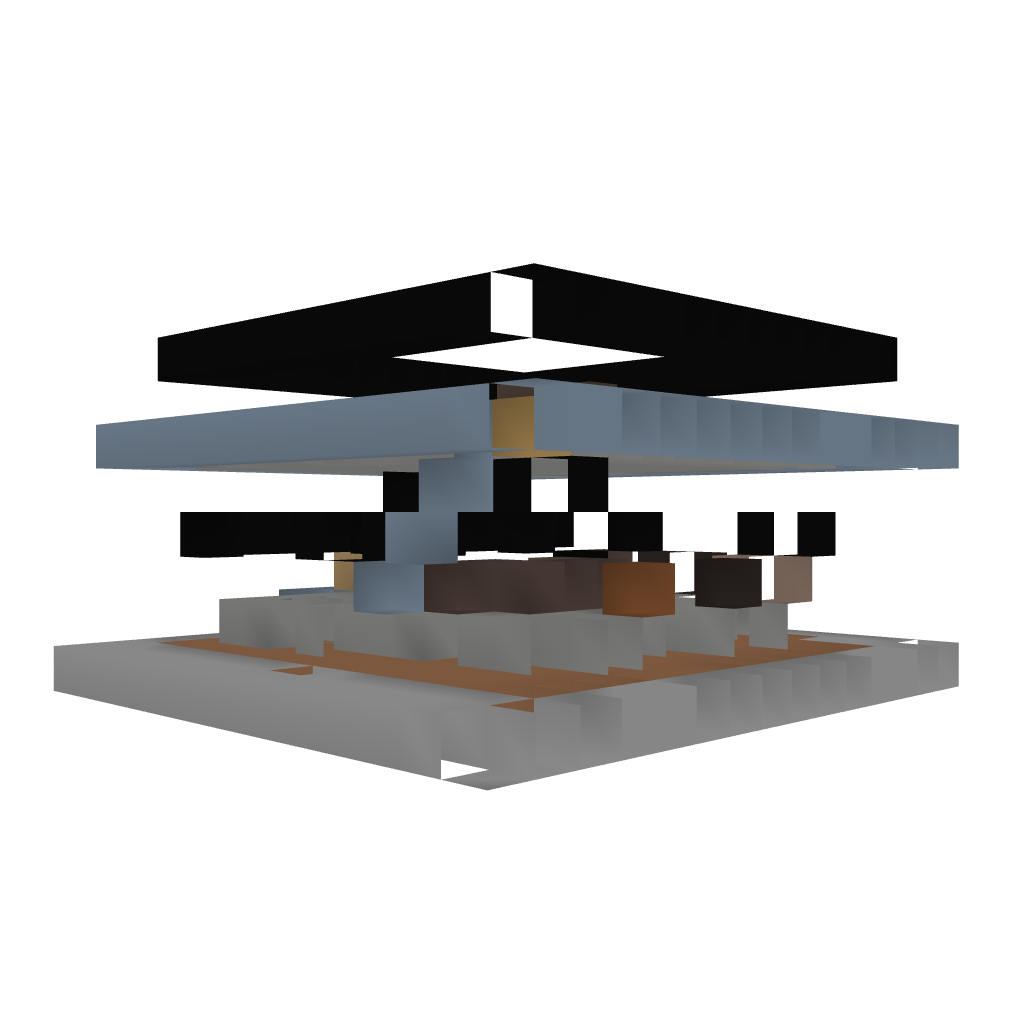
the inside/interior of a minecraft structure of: Safe fully equiped starter house